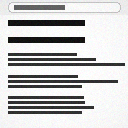
Screen state: on